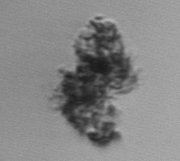
Label: detritus